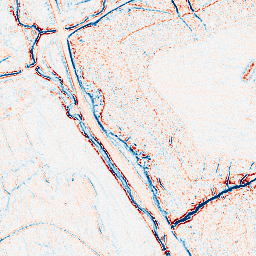
Category: edge_preserving
Decomposition family: bilateral
Decomposition parameters: d: 5
sigma_color: 50
sigma_space: 25
Upsampling method: linear_exact
Upsampling parameters: scale: 2
Upsampling scale: 2